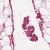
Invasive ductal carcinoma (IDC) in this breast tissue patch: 0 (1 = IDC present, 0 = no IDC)